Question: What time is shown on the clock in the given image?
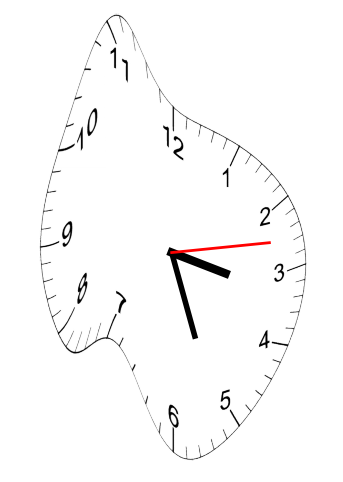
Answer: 03:26:13